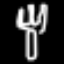
Label: fork